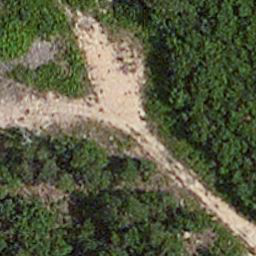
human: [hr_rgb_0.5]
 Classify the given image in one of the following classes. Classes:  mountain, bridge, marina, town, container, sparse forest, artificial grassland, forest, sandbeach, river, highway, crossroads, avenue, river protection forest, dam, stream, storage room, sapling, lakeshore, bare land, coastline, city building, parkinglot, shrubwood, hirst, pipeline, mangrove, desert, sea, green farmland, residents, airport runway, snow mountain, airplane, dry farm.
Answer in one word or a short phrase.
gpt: avenue